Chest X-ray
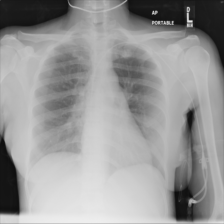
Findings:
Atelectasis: negative
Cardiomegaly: negative
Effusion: negative
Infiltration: negative
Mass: negative
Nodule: negative
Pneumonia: negative
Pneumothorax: negative
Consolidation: negative
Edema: negative
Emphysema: negative
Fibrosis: negative
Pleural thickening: negative
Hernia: negative